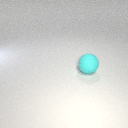
large cyan rubber sphere